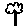
Label: tree